Interaction volume radius: 10 \u00c5
Interaction volume height: 15 \u00c5
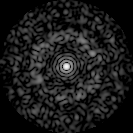
Disorder parameter: 0.8355